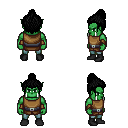
a pixel art fantasy rpg character, male body template, orc, green skin, leather chest armor, teal pants, black short topknot hairstyle, leather bracers, black shoes, four views (front, back, left, right), 2x2 character sprite sheet, small pixel art, hard edges, no anti-aliasing